Interaction volume radius: 10 \u00c5
Interaction volume height: 25 \u00c5
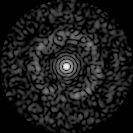
Disorder parameter: 0.8414